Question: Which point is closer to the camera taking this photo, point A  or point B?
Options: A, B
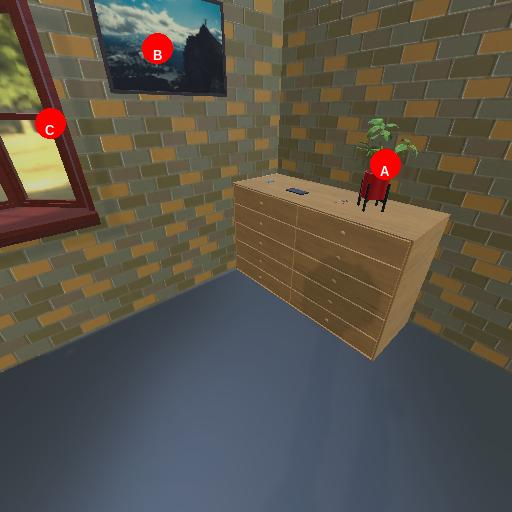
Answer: A